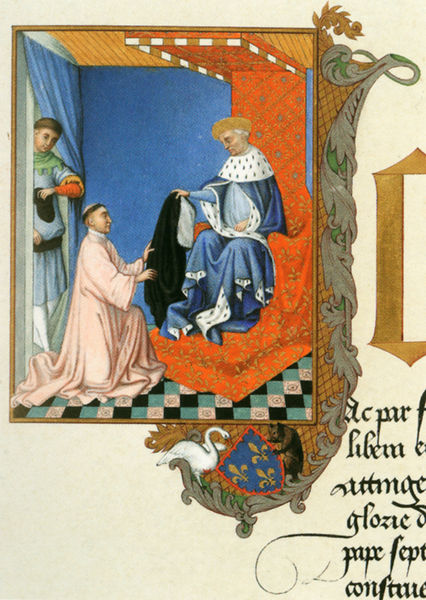
Titel: Charta der Gründung von Sainte-Chapelle von Bourges vom Herzog Jean de Berry
Institution: Cher, Arch. dép.
Schlagwörter: blau, umhang, ausschnitt, bunt, fenster, orange, tür, rot, ornament, hermelin, pelz, vorhang, geistlicher, mantel, decke, gotik, krone, rosa, farbig, schrift, schwan, bishop, blue, chair, crown, curtain, hat, king, könig, men, people, pope, priest, red, religious, thron, throne, white, black, carpet, dress, france, gold, golden, green, old, painting, robe, seat, sit, sitting, windows, bed, gown, pattern, pink, print, servant, brown, floor, knie, buch, geben, fliesen, illustration, text, knien, herrscher, geschenk, wappen, bett, flower, man, kniend, mittelalter, roof, mönch, baldachin, drapes, noble, übergabe, drawing, paper, bär, fur, animals, bird, miniatur, pen, writing, handschrift, letters, nehmen, flags, human, royal, cape, clothes, tonsur, ink, rectangle, colourful, bald, monk, engraving, monks, gothic, medieval, religion, coat of arms, crest, animal, initial, dove, floral, shield, book, buchmalerei, kniet, calligraphy, christian, rich, kneeling, fleur de lis, page, standing, border, royalty, latin, illumination, veil, knee, middle ages, tiles, bild, manuscript, catholic, kneel, ermine, hermine, monarch, power, mans, goose, bear, checkered, swan, duck, checker, illuminated, pape, siting, chequered, check, give, lys, dias, fleur de lys, swam, squres, religious*book*monk, engra, schlafsaal, orangle, pind, enluminure, fouquet